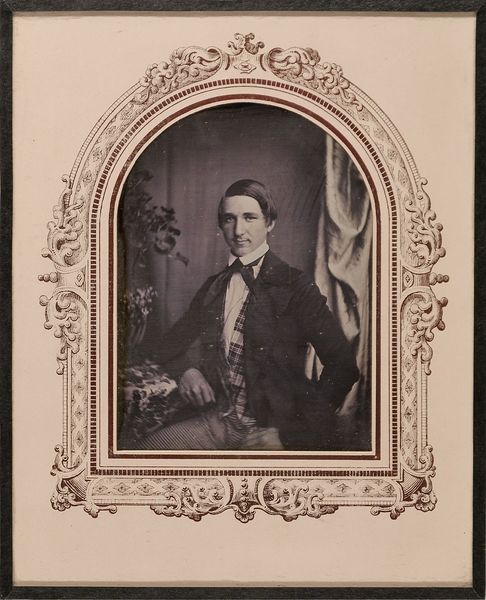
Titel: Otto Arnemann
Künstler: Carl Ferdinand Stelzner
Standort: Hamburg
Institution: Museum für Kunst und Gewerbe Hamburg
Schlagwörter: mann, portrait, figur, mirror, foto, fotografie, photographie, photo, man, suit, frame, historical, lichtbild, jugendlicher, daguerreotypie, fotograph, bildwerke, mirrior, angewandte und bildende kunst, hessische systematik, porträt, porträtfotografie, porträtphotographie, hüftbild